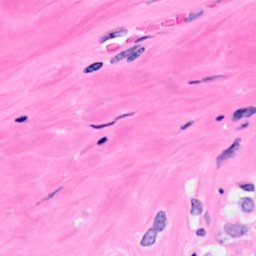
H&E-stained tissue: Breast